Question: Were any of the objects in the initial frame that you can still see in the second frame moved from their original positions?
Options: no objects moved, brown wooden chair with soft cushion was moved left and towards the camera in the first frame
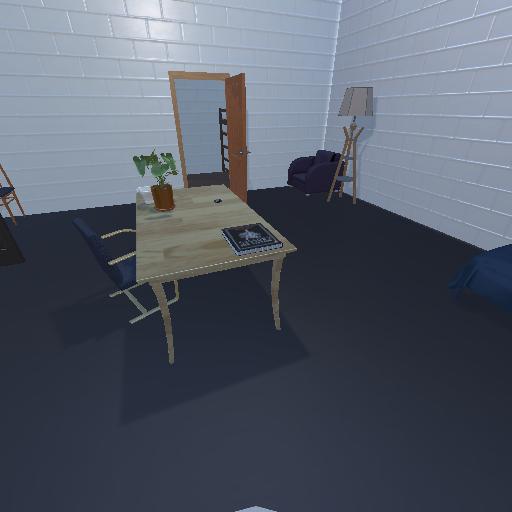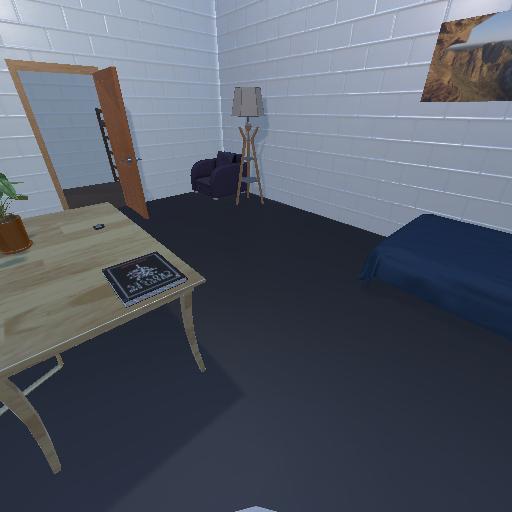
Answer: no objects moved